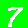
Digit: 7